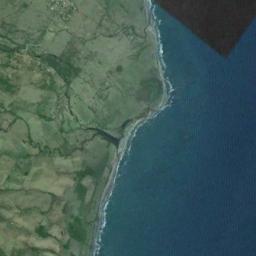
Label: beach